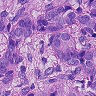
Metastatic tissue present: yes